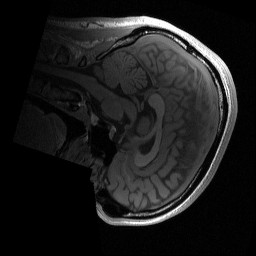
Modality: T1w
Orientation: sagittal
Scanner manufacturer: siemens
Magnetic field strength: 3 T
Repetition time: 2 s
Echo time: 0.0022 s